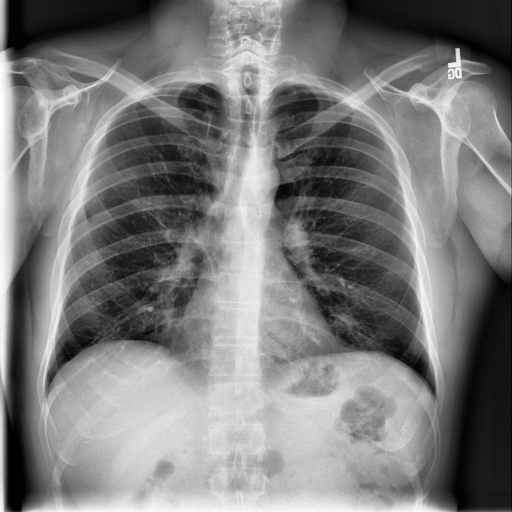
Finding: NORMAL